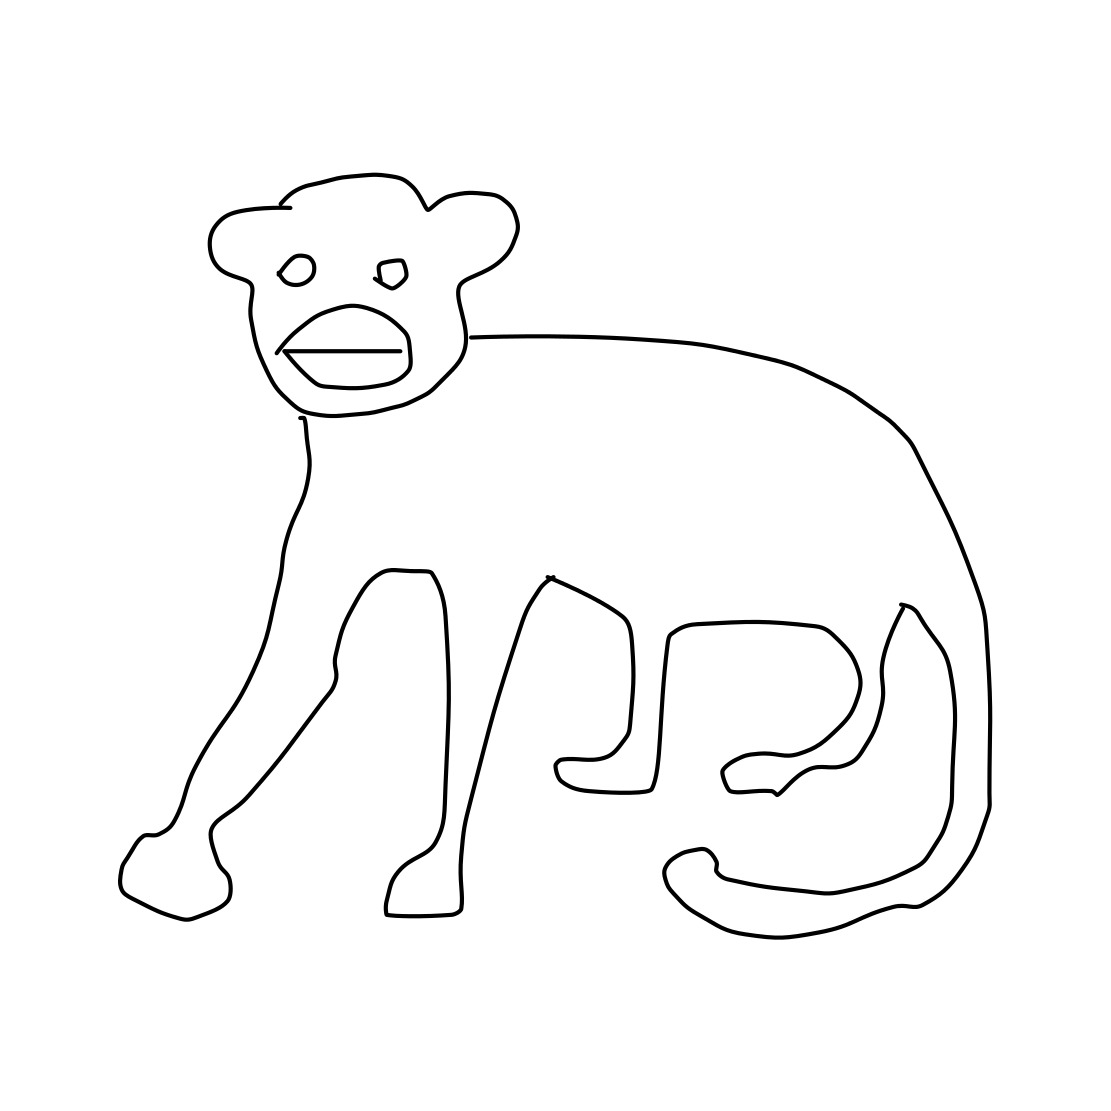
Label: monkey